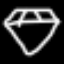
Label: diamond